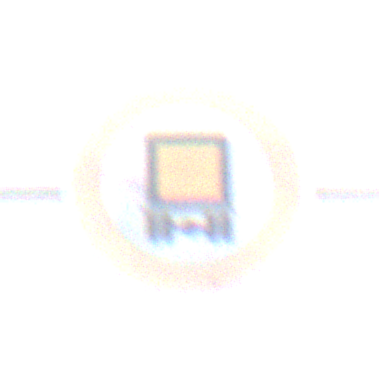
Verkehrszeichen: VerbotKennzeichnungspflichtigeKraftfahrzeugeGefaehrlicheGueter
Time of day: Midday
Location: Outdoor (Nature)
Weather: PartlyCloudy
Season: NotSpecified
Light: Natural